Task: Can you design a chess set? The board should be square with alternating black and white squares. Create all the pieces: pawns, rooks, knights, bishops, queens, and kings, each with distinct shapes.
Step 4479:
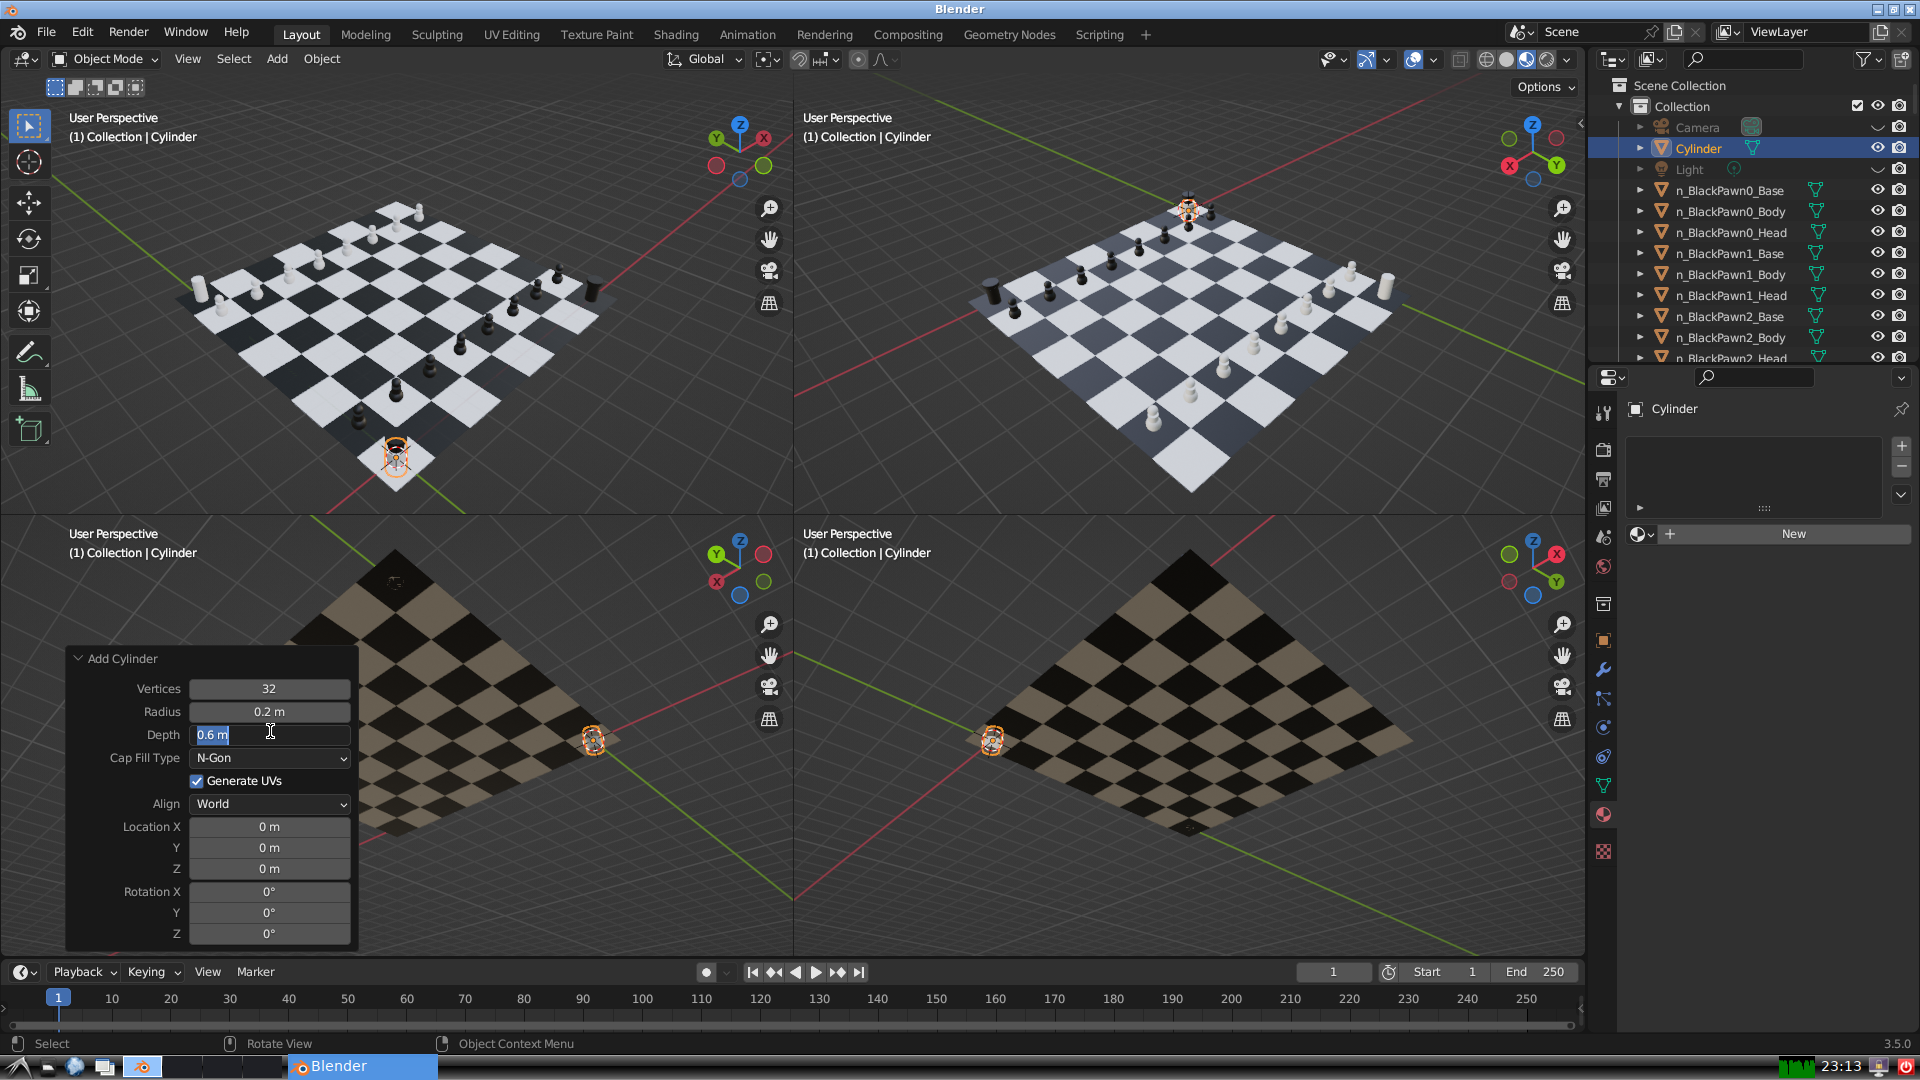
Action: input_text: 0.1